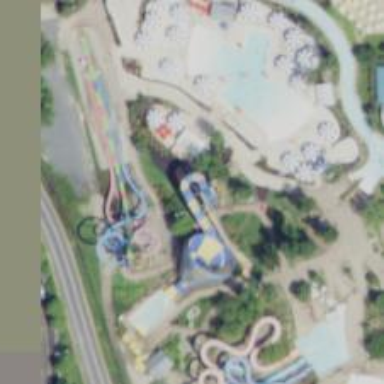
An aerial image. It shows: Water slide attraction.